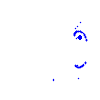
Particle: pion